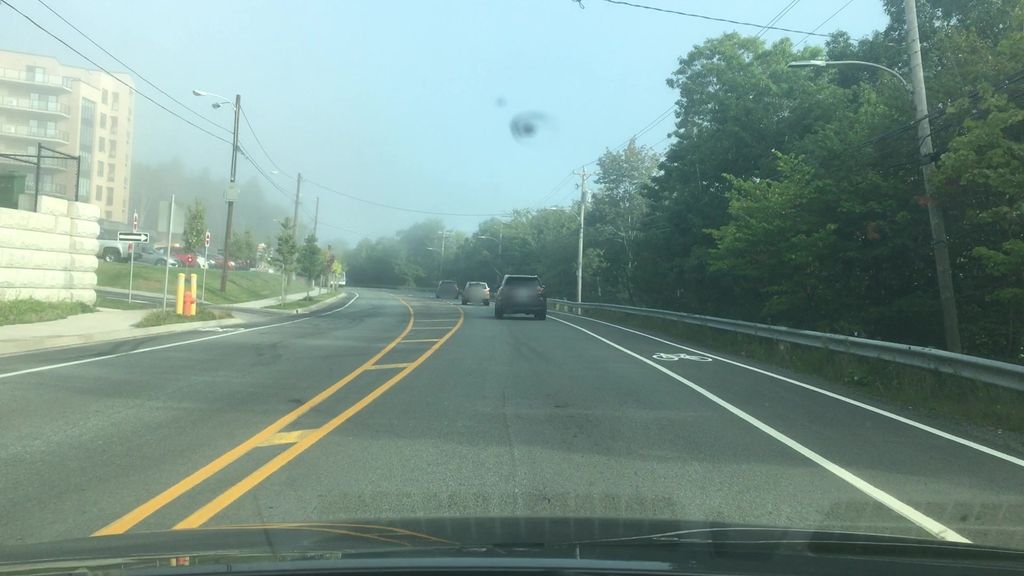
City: halifax